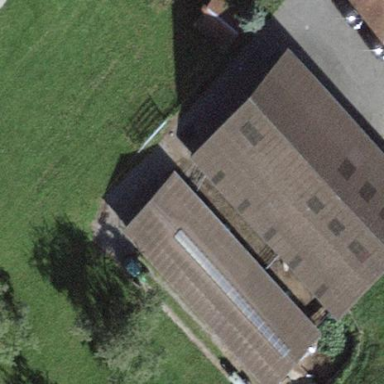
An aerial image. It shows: Rural barn.